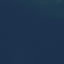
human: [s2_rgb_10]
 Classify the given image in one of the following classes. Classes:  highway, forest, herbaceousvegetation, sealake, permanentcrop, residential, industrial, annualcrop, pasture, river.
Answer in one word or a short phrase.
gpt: SeaLake